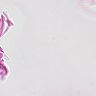
Metastatic tissue present: no